Question: How does Microsoft do the dropdown arrow on their page? I have inspected the CSS and HTML and I dont see how it is done.

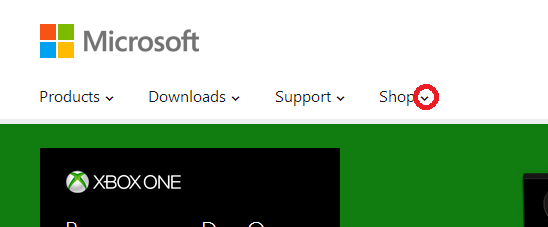
Answer: It's a special font character. See style.cssx in a tool like Chrome Dev Tools
'''
@media screen and (min-width: 540px)
.dropdown>a:after {
margin-left: .35em;
font-family: "MSHPIconsRegular";
content: '';
font-size: .688em;
}
'''